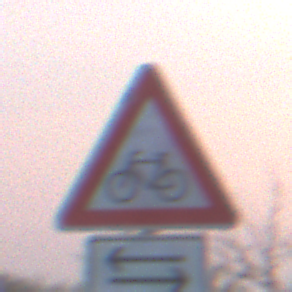
Verkehrszeichen: RadverkehrRechts
Zusatzzeichen unten: RichtungsangabeDurchPfeile7
Umgebung: Outdoor, Nature
Tageszeit: SunriseSunset
Wetter: Clear
Licht: Natural
Jahreszeit: NotSpecified
Kontrast: LowContrast